Interaction volume radius: 5 \u00c5
Interaction volume height: 10 \u00c5
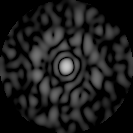
Disorder parameter: 0.8401